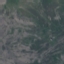
Land use / land cover: HerbaceousVegetation